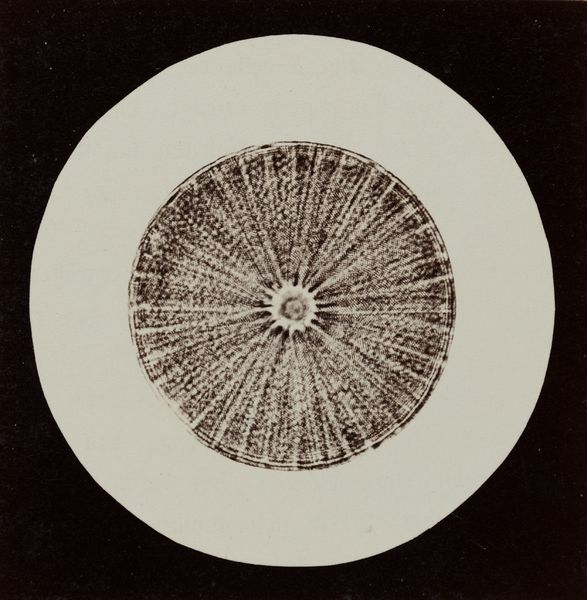
Titel: Strahlenscheibe (Actinocyclus)
Künstler: Julius Stinde
Standort: Hamburg
Institution: Museum für Kunst und Gewerbe Hamburg
Schlagwörter: foto, fotografie, photographie, photo, karton, schnecke, biologie, albumin, lichtbild, sachfotografie, bildwerke, angewandte und bildende kunst, hessische systematik, gastropoda, schwarzweißpositivverfahren, silbersalzverfahren, schwarzweißfotografie, objektstudien, sachphotographie, albuminpapier, mikrostruktur